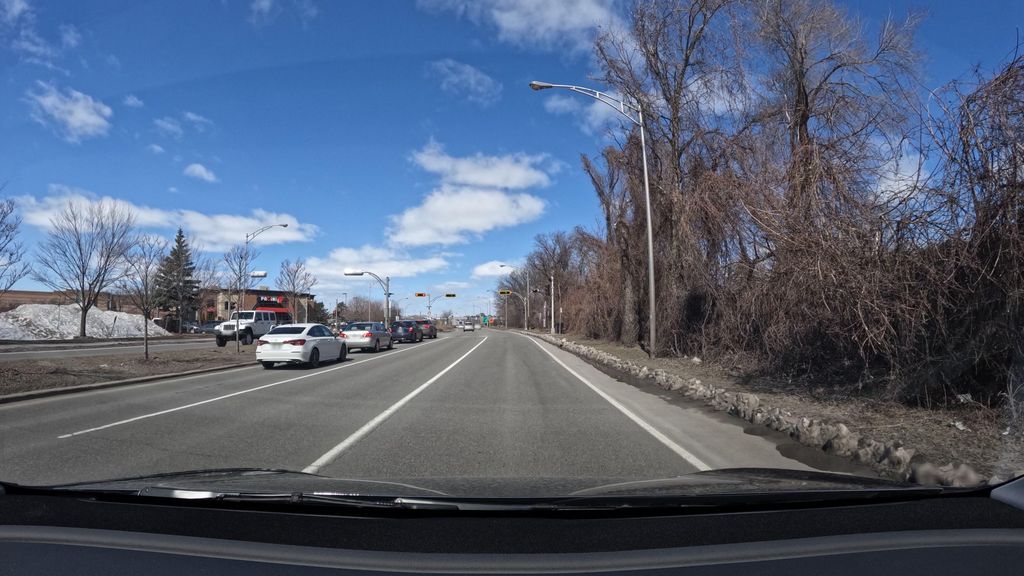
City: montreal